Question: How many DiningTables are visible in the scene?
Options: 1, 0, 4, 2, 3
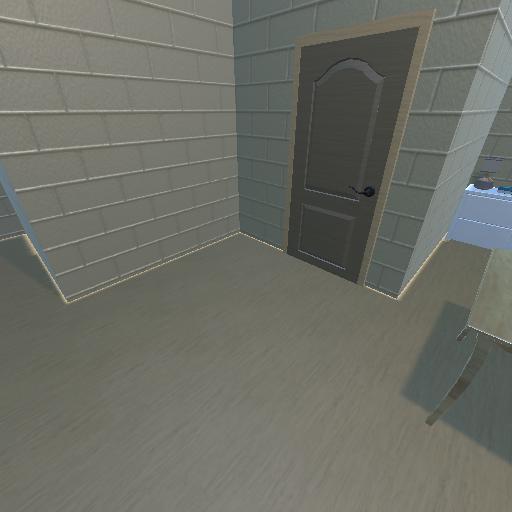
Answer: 1